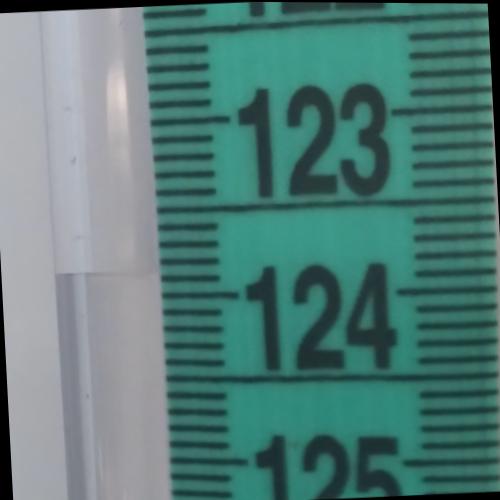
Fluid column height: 123.9 cm